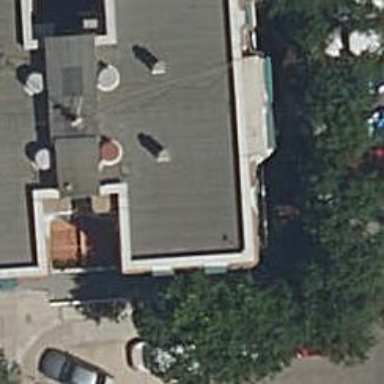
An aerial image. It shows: Veterinary facility.